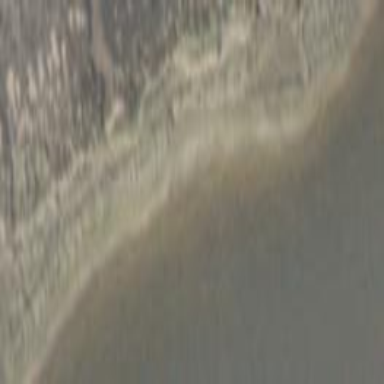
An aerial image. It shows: Scenic beach with natural beauty.